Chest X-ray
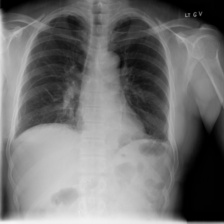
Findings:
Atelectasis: negative
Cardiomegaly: negative
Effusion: negative
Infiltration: negative
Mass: negative
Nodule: negative
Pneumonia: negative
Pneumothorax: negative
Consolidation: negative
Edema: negative
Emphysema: negative
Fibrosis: negative
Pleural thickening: negative
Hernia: negative